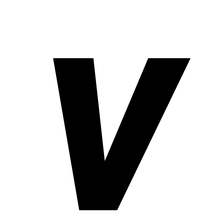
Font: Roboto-Italic_Bold_Italic